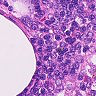
Metastatic tissue present: no